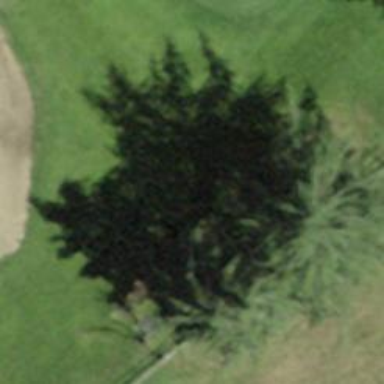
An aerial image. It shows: Needle-leaved tree in natural setting.